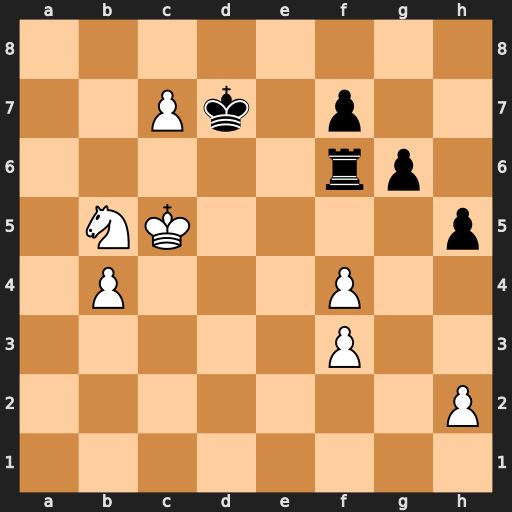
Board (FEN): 8/2Pk1p2/5rp1/1NK4p/1P3P2/5P2/7P/8
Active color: w
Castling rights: -
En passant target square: -
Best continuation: Nd6 Rxd6 c8=Q+ Kxc8 Kxd6